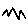
Label: zigzag